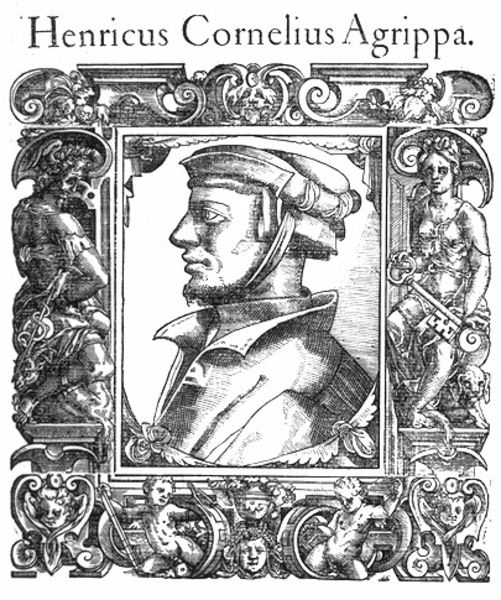
Titel: Bildnis des Heinrich Cornelius Agrippa von Nettesheim
Künstler: Tobias Stimmer
Institution: (Seriendruck)
Schlagwörter: kopf, mann, schatten, weiß, mädchen, brust, busen, frau, grau, hut, hüte, kleid, kopfbedeckungen, köpfe, licht, mund, nase, profil, schwarz, stirn, säule, säulen, zeichnung, hund, haube, ornament, bart, gesichter, hemd, jacke, jung, mütze, mützen, architektur, augen, band, gesicht, kragen, rahmen, bild, bildnis, portrait, porträt, auge, haare, mantel, reich, blatt, kinn, kinder, umrandung, engel, putte, putto, statue, kopfbedeckung, magd, schrift, halsband, grafik, graphik, rand, figuren, weib, riemen, ornamente, seitenansicht, verzierung, striche, name, druck, stich, schwarzweiß, schlange, allegorie, oranmente, voluten, seitenprofil, teufel, schlüssel, putten, kupferstich, putti, viereck, verzierungen, grotesken, hutschnur, cornelius, kinnstütze, rollwerk, apotheker, agrippa, kinnband, profilbild, henricus, barret, beret, henricus cornelius agrippa, 1580, henricus cornelius agrippe, schlussel, portraet; rahmen; engel; dame mit schluessel, hericus